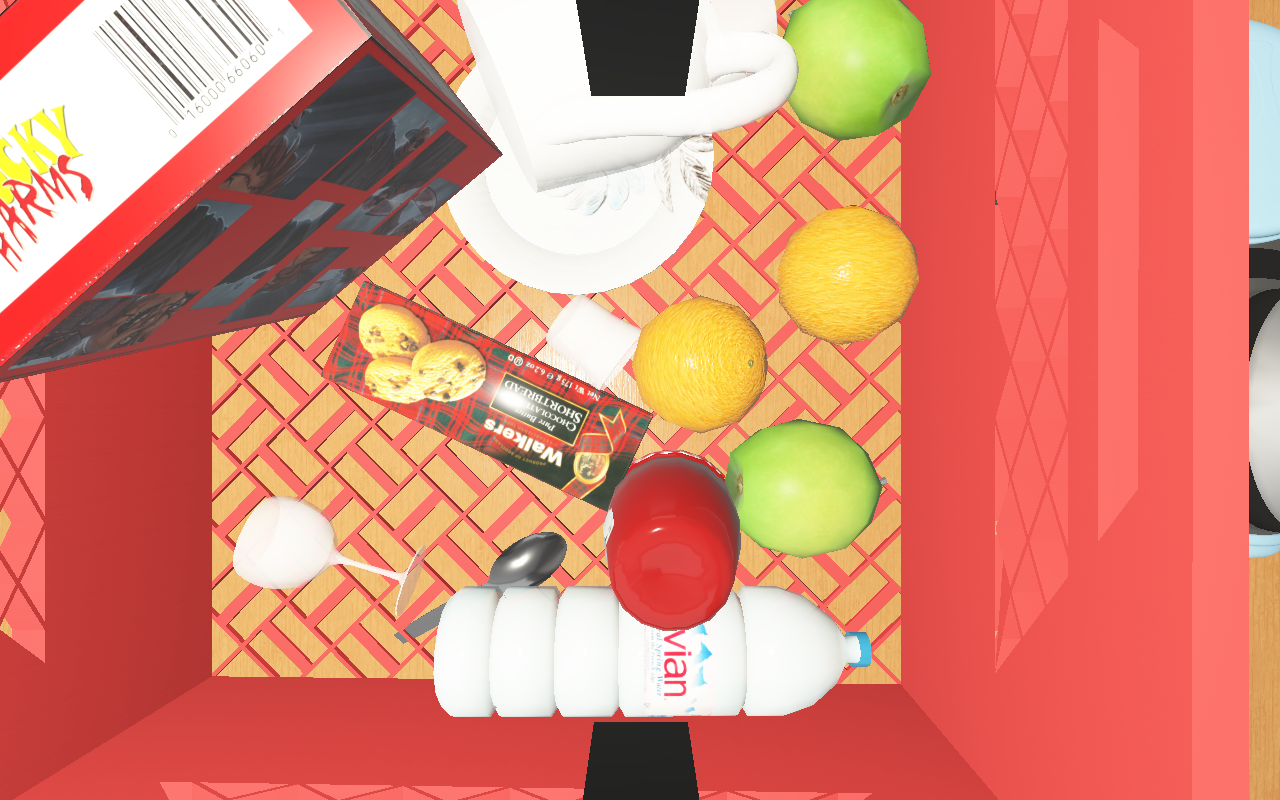
Objects in the scene:
carafe
water bottle
apple
orange
orange
spoon
wineglass
jam jar
biscuit box